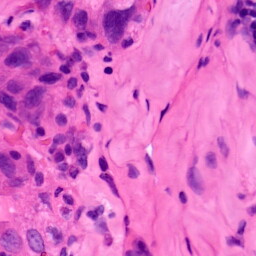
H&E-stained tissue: Lung